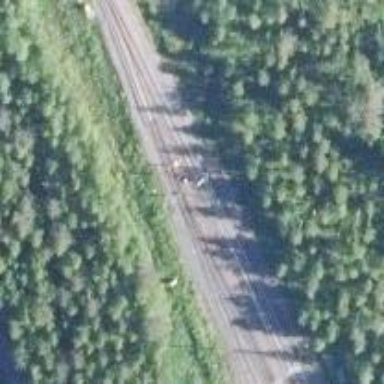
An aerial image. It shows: Railway signal.